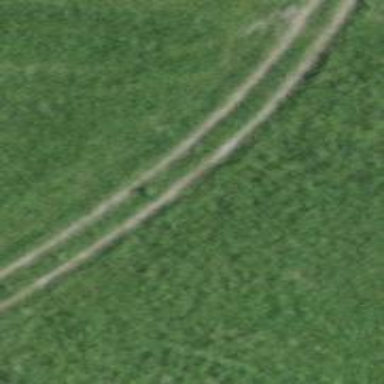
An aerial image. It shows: Track with grade 4 tracktype.